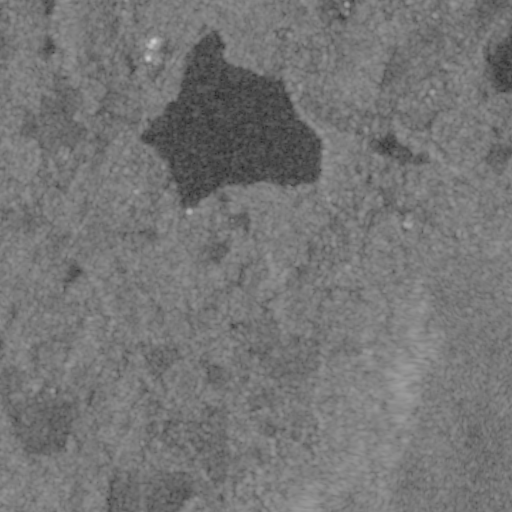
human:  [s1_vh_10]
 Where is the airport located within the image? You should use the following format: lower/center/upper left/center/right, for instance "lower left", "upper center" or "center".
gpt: The airport is located in the upper right of the image.
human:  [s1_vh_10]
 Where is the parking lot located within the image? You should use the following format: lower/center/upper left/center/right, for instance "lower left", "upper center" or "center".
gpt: The parking lot is located in the upper left of the image.
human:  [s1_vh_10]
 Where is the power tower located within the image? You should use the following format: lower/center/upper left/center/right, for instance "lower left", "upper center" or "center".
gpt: There is no power tower in the image.

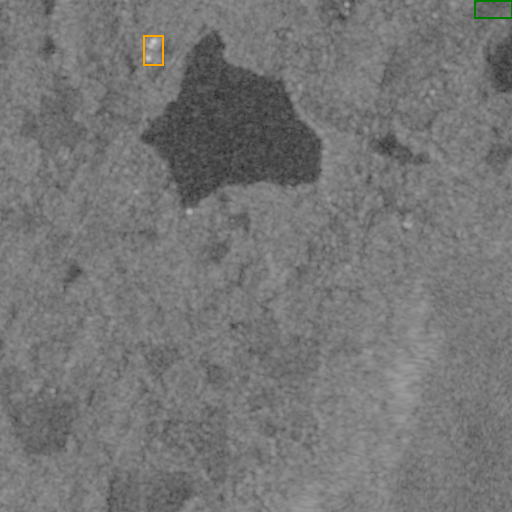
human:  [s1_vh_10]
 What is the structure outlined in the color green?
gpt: The structure outlined in green is an airport.
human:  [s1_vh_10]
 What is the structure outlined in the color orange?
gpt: The structure outlined in orange is a building.
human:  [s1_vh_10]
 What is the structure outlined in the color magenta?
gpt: There is no magenta outline.